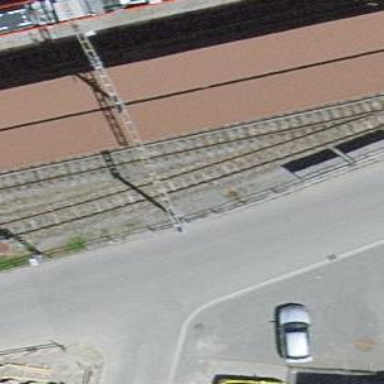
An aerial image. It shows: Narrow-gauge railway yard with electrified tracks featuring contact line.